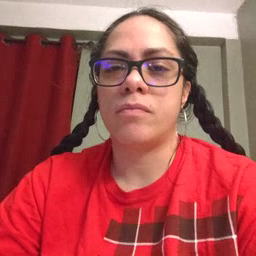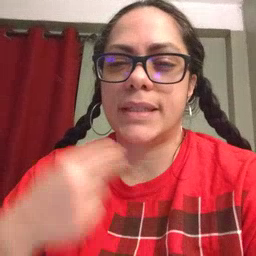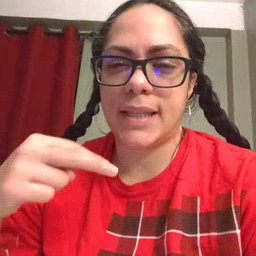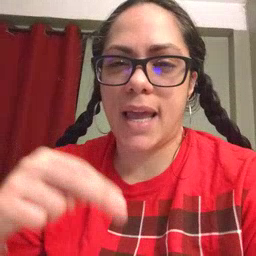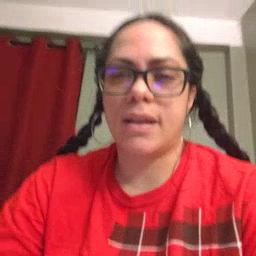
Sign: dance